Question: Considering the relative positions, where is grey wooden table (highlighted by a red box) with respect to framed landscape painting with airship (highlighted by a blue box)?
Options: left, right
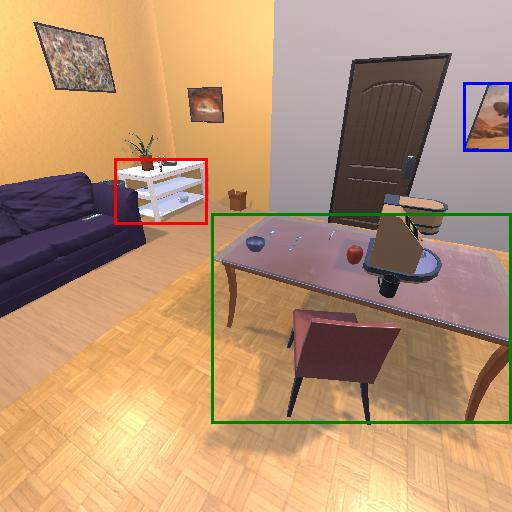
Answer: left